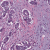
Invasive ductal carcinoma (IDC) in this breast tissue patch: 1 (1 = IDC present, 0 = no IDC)